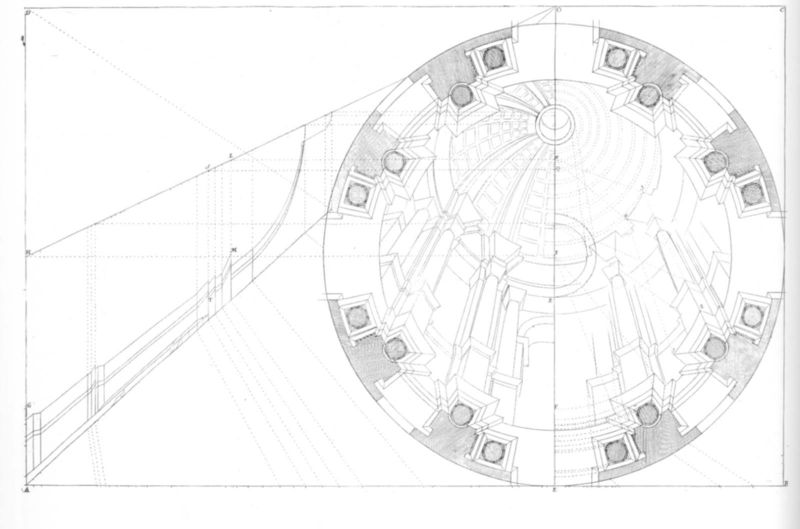
Titel: Entwurf für eine Kuppel (Trattato, tomo I, figura 90: Cupola della figura 90, co’ suoi chiari e)
Standort: Herstellungsort: Rom (EU - I - Latium)
Schlagwörter: fenster, pfeiler, skizze, säule, säulen, dach, gebäude, architektur, kirche, kreis, turm, papier, italien, perspektive, studie, ziegel, linien, kuppel, dom, schnitt, entwurf, florenz, aufriss, petersdom, aufteilung, statik, skize, mathe